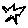
Label: star